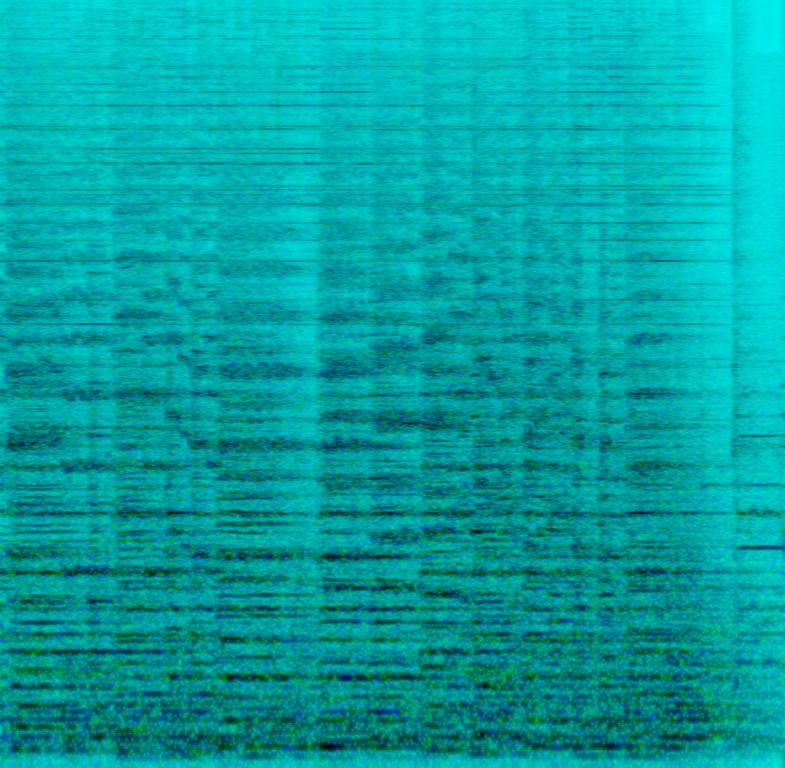
The song is an instrumental. The tempo is medium with a cellist playing a virtuoso solo accompanied by a string section harmony, flutes in harmony and a loud banging timpani. The song is spirited and passionate with poor audio quality. The song is a western classical piece.